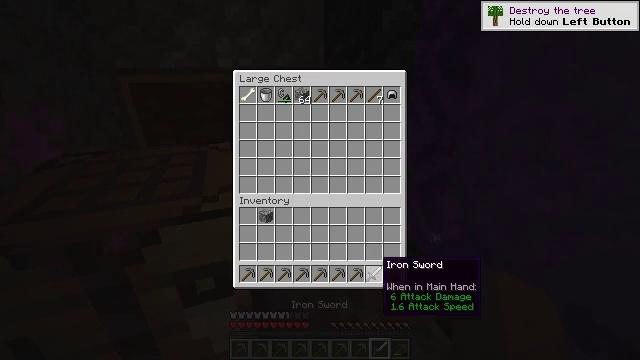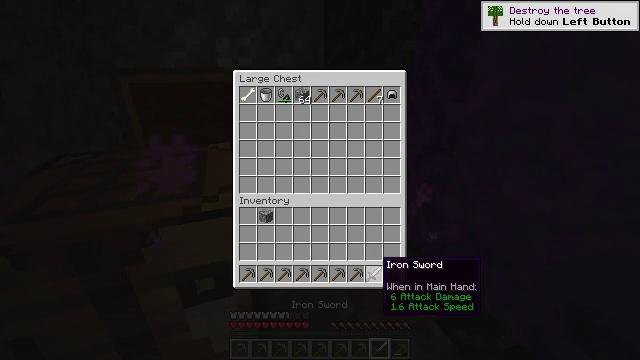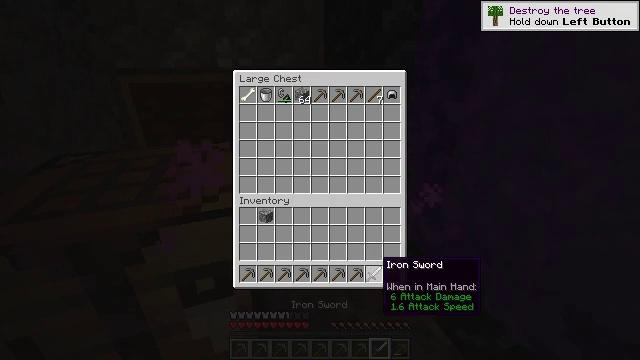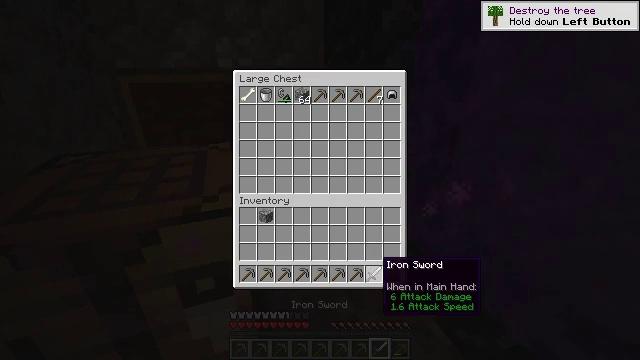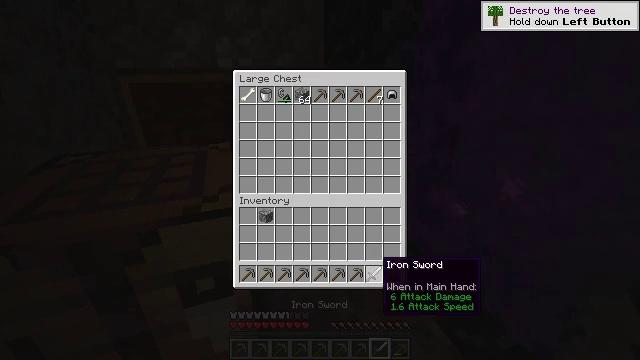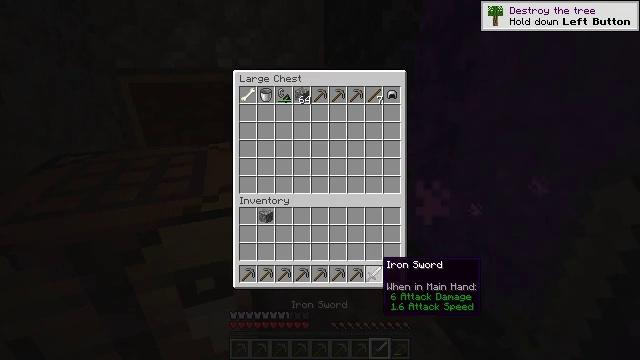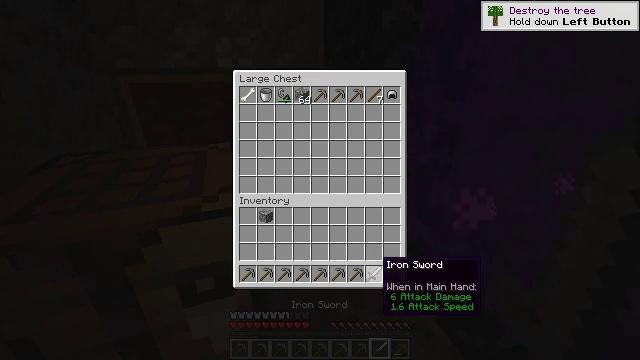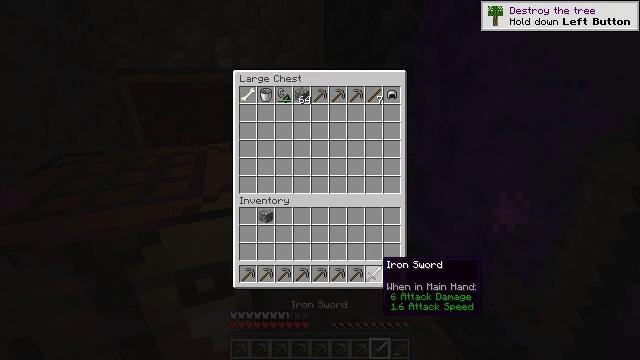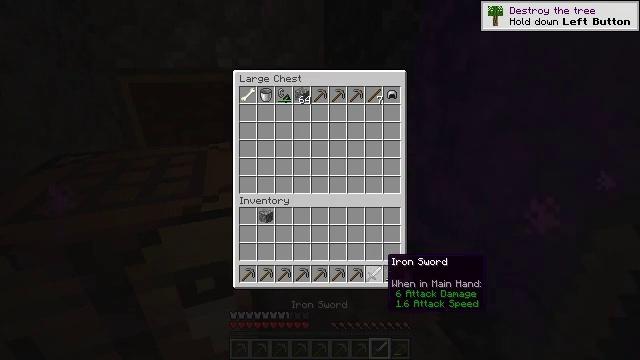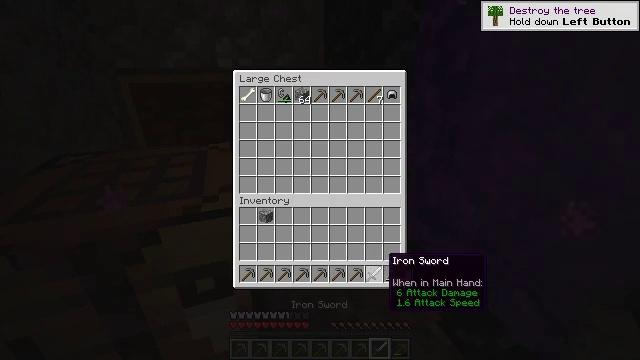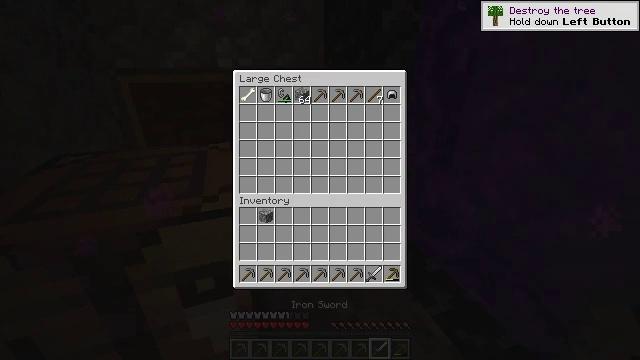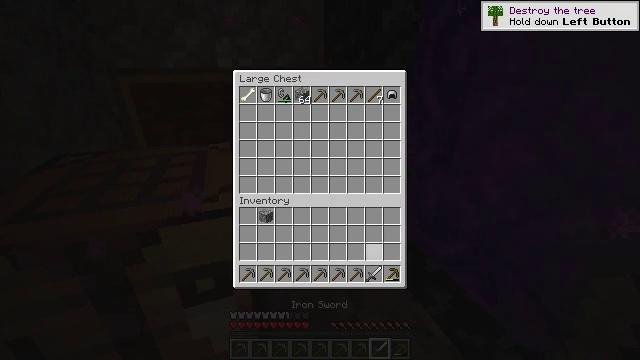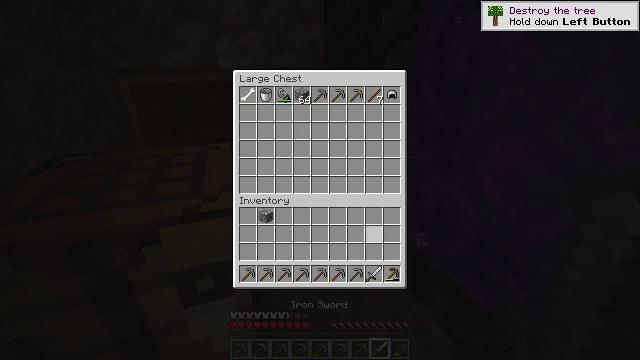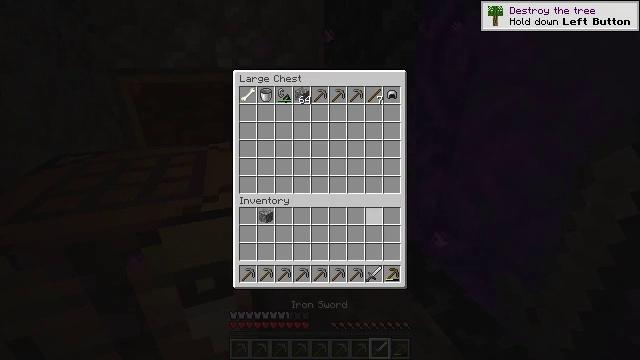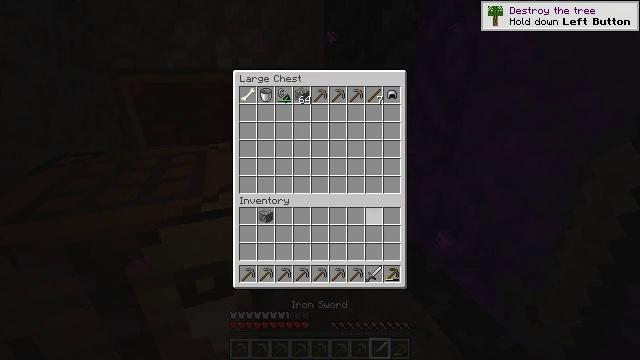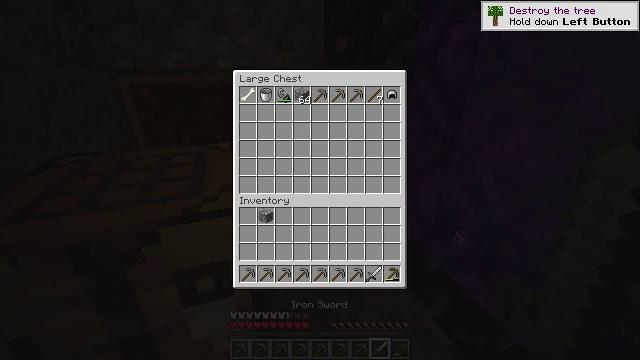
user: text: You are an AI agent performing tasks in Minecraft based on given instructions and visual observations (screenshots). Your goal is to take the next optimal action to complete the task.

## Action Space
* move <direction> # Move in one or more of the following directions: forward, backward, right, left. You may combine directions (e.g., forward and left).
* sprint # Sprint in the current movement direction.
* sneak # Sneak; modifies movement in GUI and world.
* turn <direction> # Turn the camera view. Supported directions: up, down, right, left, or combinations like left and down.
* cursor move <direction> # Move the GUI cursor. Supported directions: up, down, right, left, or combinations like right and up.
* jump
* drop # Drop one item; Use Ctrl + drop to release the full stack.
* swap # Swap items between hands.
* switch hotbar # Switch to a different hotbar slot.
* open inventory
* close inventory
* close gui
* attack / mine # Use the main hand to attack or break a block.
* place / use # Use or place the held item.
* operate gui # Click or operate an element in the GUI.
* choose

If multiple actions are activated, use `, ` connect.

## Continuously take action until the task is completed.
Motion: motion action
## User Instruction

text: Attack the soul fire to put it out.
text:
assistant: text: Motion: no_op
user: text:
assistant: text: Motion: no_op
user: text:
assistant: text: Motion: no_op
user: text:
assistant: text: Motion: no_op
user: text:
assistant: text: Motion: no_op
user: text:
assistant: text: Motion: no_op
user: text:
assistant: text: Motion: no_op
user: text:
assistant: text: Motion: no_op
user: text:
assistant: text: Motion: no_op
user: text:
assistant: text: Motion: turn up
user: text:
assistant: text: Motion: turn up
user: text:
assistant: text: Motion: turn up
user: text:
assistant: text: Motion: turn up
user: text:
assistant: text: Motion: turn up
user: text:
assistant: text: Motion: no_op
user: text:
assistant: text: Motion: no_op
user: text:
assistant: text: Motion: no_op
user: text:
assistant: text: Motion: no_op
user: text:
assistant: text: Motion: no_op
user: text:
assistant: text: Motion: no_op
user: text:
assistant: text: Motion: no_op
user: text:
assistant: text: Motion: no_op
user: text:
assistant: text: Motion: no_op
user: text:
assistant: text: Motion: no_op
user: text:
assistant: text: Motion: no_op
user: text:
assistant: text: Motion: no_op
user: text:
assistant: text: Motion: no_op
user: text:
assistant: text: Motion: no_op
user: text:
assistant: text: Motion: no_op
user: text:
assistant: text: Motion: no_op